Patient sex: M
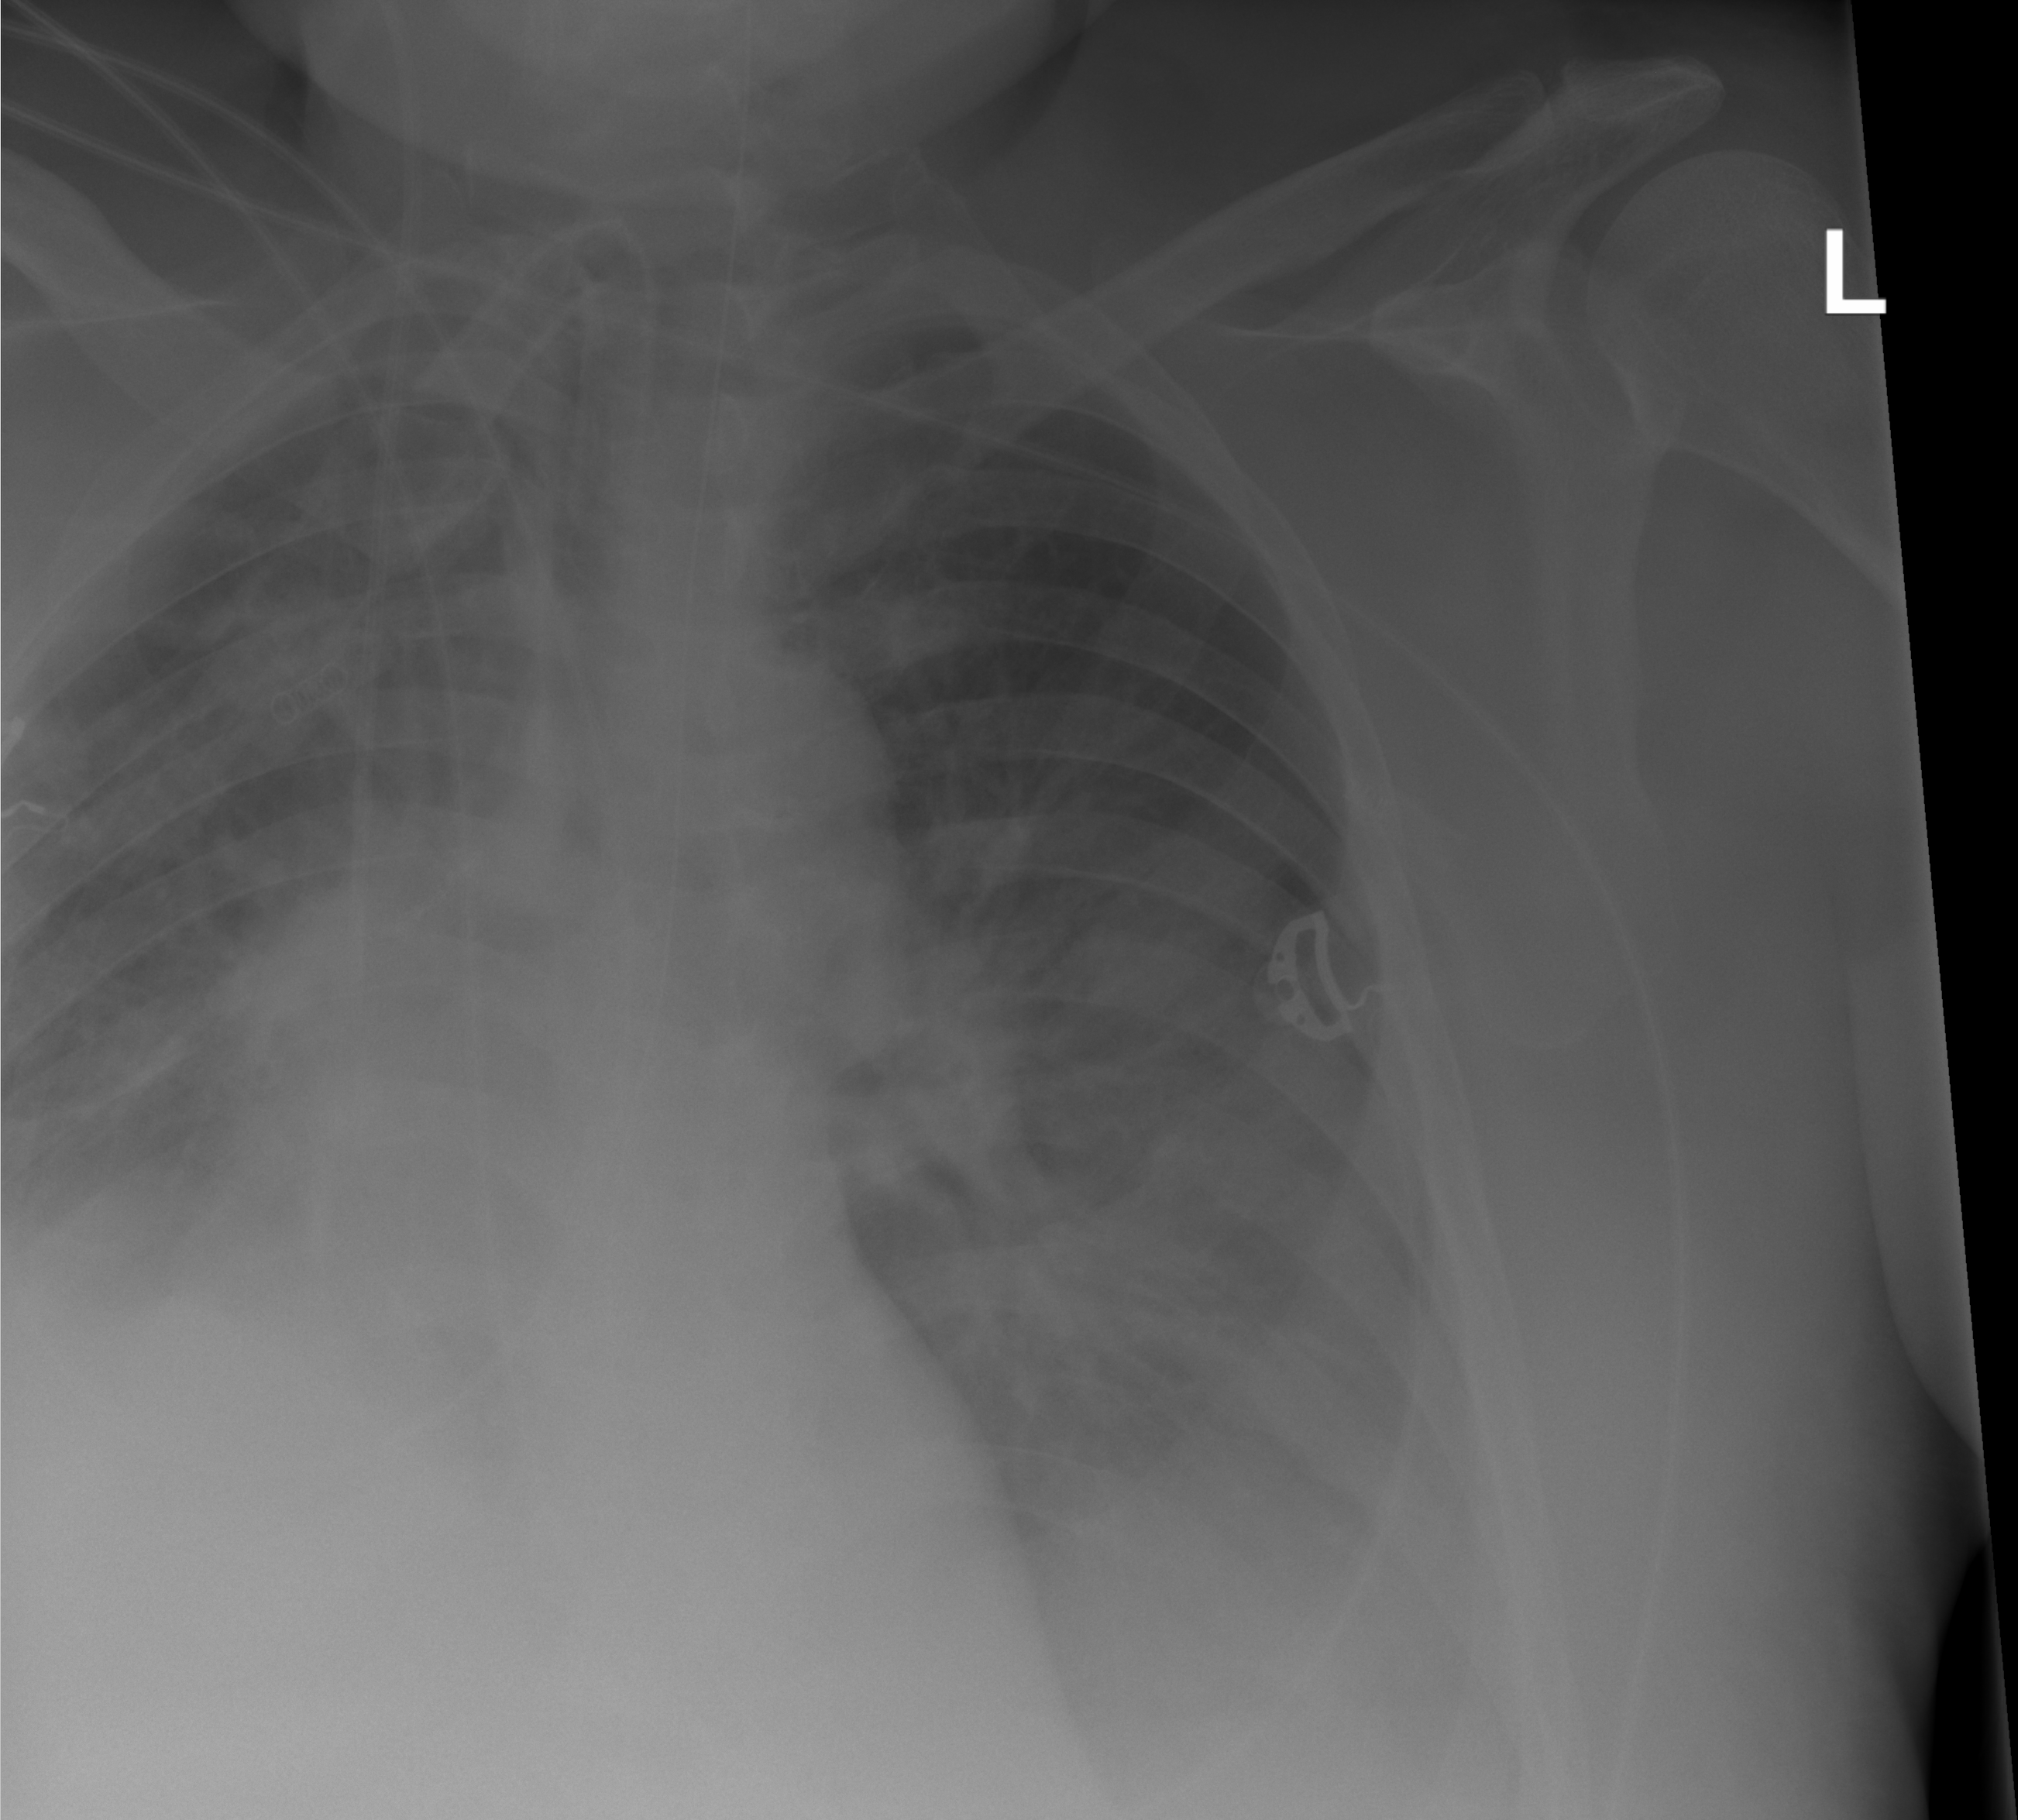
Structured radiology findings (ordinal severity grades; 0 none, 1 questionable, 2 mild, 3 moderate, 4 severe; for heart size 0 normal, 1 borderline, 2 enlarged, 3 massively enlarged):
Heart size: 1
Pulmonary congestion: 0
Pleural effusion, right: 2
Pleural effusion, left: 2
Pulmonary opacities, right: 2
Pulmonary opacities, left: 0
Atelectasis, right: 2
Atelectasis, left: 2